Field crop: maize
Growth stage: 2
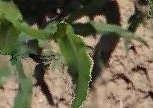
Species: maize